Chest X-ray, PA view. Patient: 23 years old, sex F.
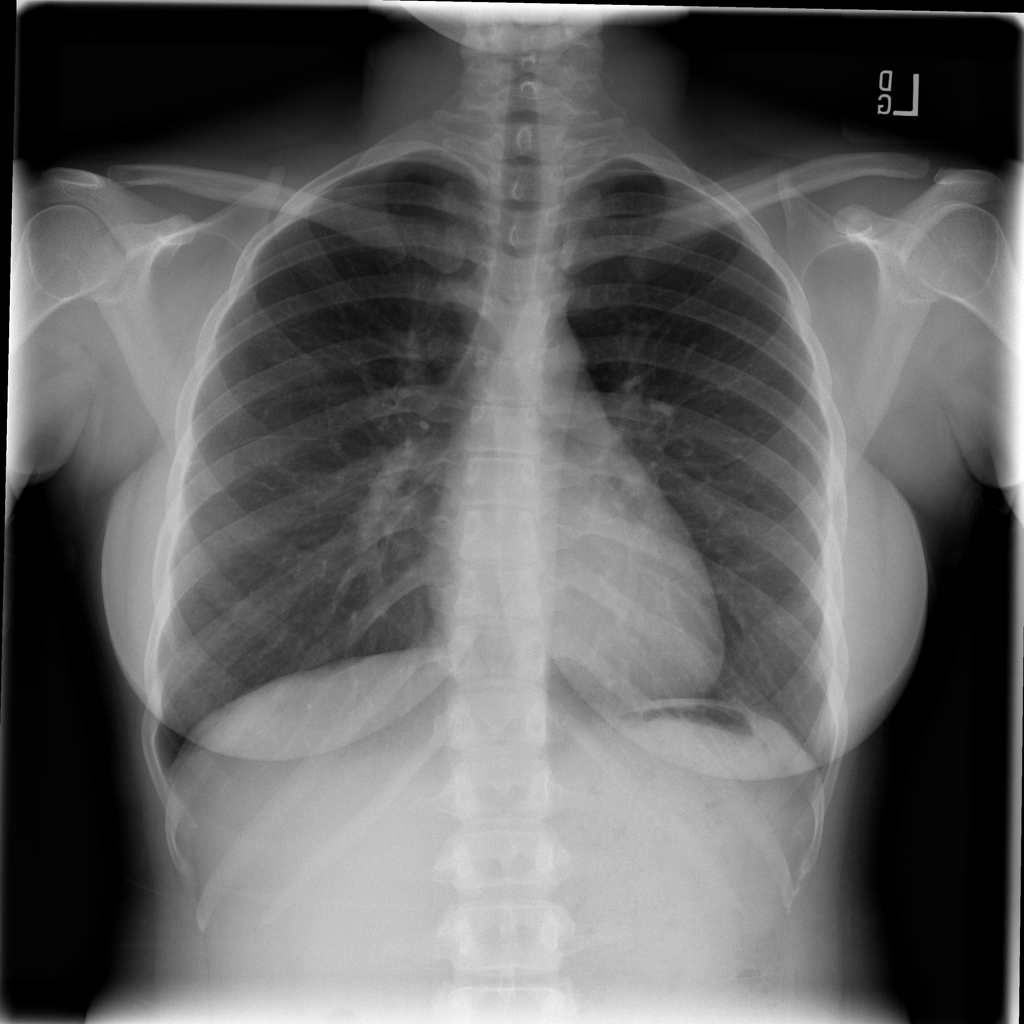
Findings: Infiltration